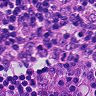
Metastatic tissue present: no